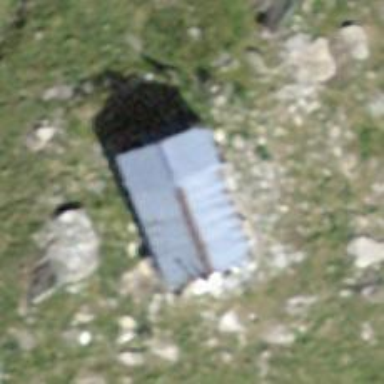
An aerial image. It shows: Wilderness hut for tourism.